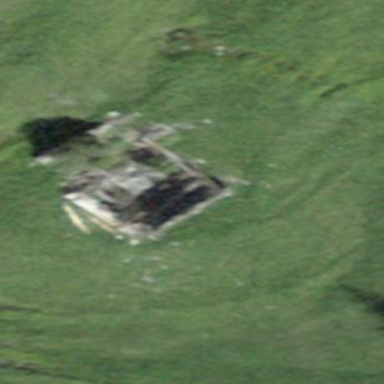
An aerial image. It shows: Historic building in ruins.